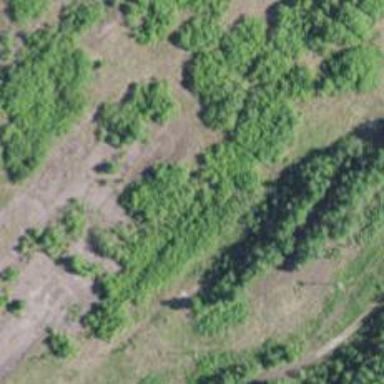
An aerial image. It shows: Abandoned railway.